Question: In the photo below, each triangle is a separate subclassed SKShapeNode. How do you recognize which triangle is touched? Currently in the scene's toucheBegan: method, touching the grid detects two triangles since their frame's are square.

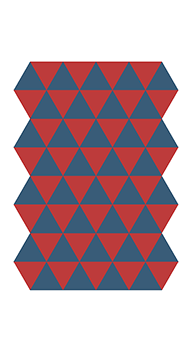
Answer: I managed to solve this problem by setting the UIBezierPath path that draws the triangle as a property on the Triangle class. In the scene's toucheBegan: method, I check if the touch is contained within the Triangle's touchableArea UIBezierPath property.
'''
- (void)touchesBegan:(NSSet *)touches withEvent:(UIEvent *)event {
UITouch *touch = [touches anyObject];
CGPoint position = [touch locationInNode:self];
NSArray *nodes = [self nodesAtPoint:position];
for (TrianglePiece *triangle in nodes) {
if ([triangle isKindOfClass:[TrianglePiece class]]) {
position = [touch locationInNode:triangle];
if ([triangle.touchableArea containsPoint:position]) {
// Perform logic here.
}
}
}
}
'''